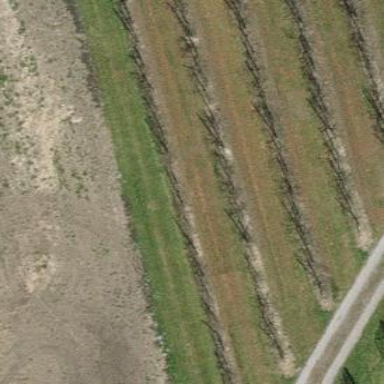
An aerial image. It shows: Orchard.